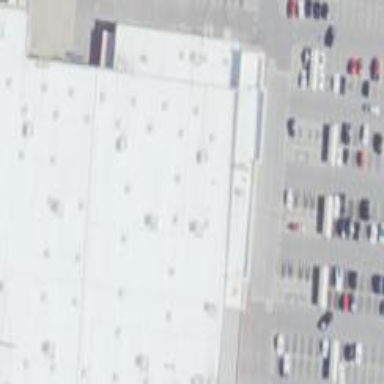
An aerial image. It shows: Wholesale shop building.